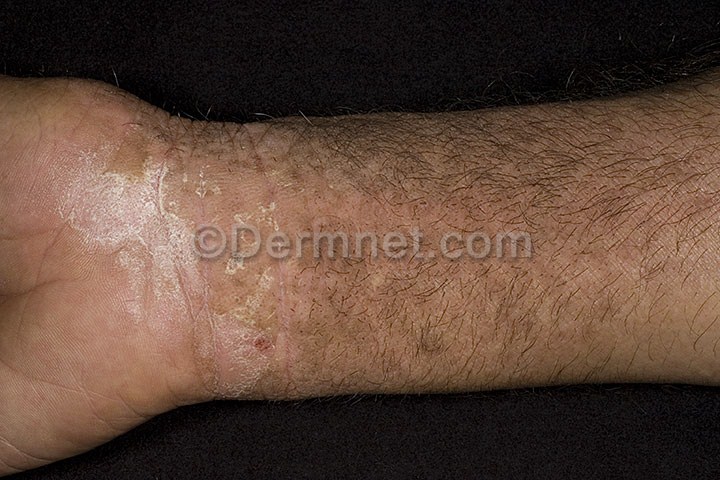
Disease: Eczema Photos